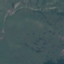
Land use / land cover class: Pasture